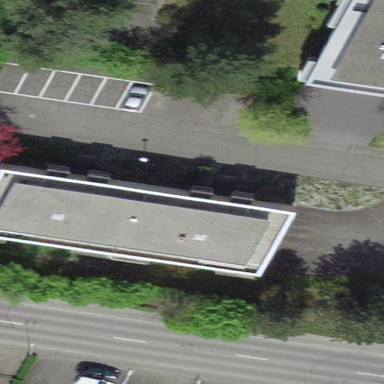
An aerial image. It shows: View of apartment building.